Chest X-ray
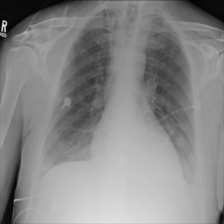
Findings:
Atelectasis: negative
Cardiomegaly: negative
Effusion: negative
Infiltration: negative
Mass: negative
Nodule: negative
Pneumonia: negative
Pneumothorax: negative
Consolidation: positive
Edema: negative
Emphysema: negative
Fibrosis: negative
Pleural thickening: negative
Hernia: negative